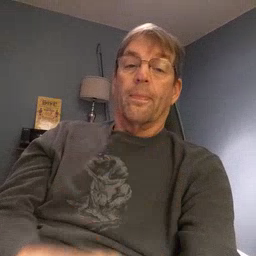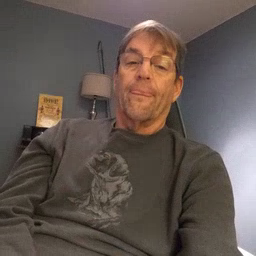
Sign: who